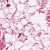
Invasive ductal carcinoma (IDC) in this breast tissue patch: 0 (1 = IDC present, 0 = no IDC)